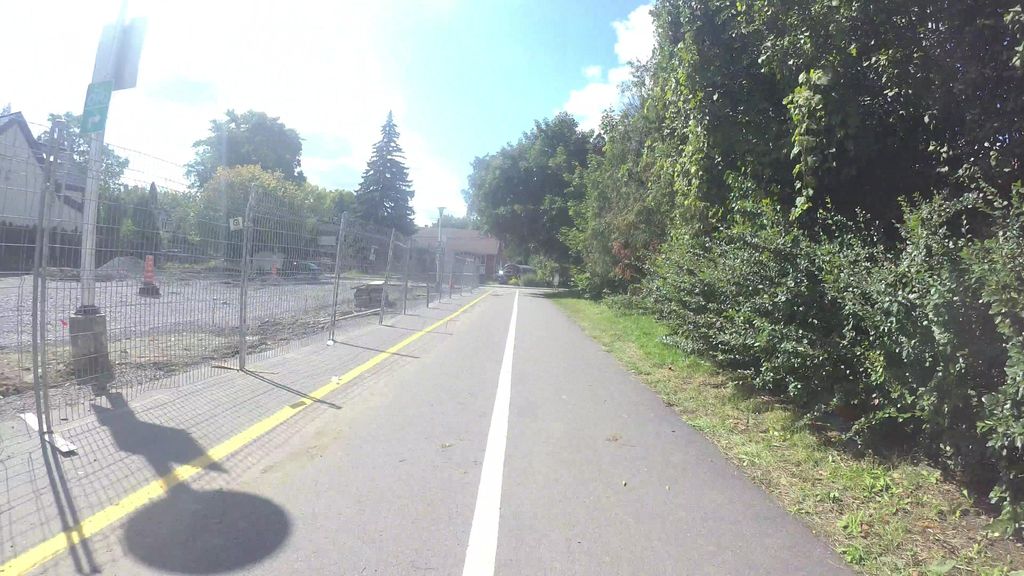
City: montreal